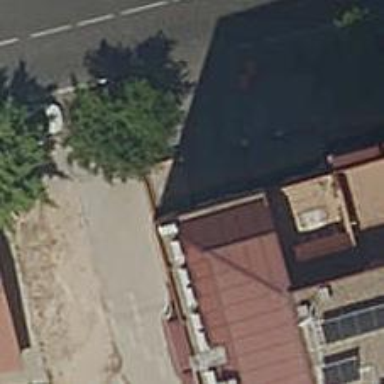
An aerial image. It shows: Parking entrance.